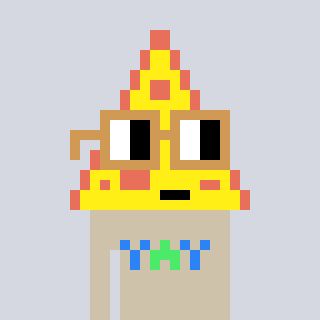
a pixel art character with square brown glasses, a pizza-shaped head and a bege-colored body on a cool background